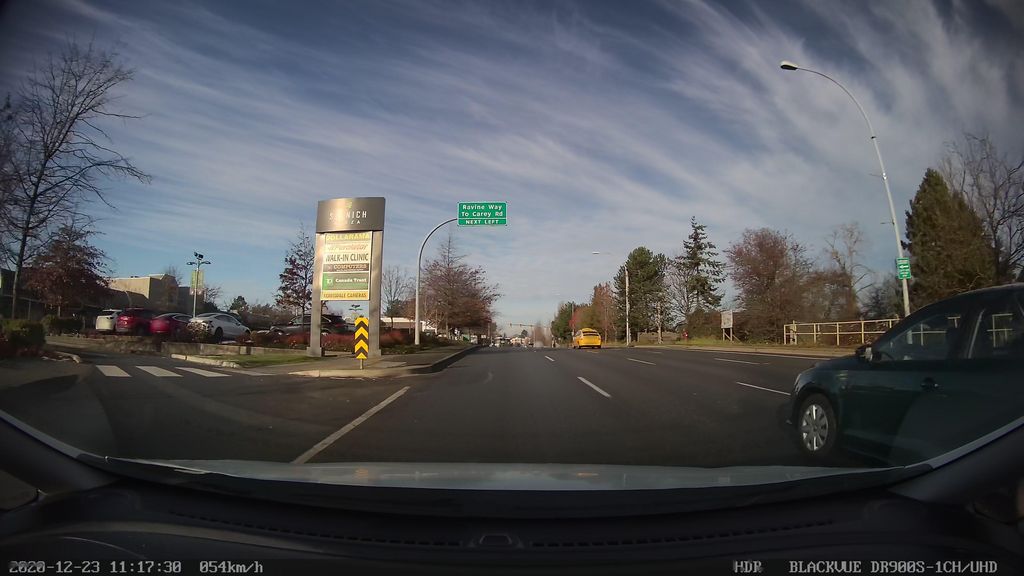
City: victoria